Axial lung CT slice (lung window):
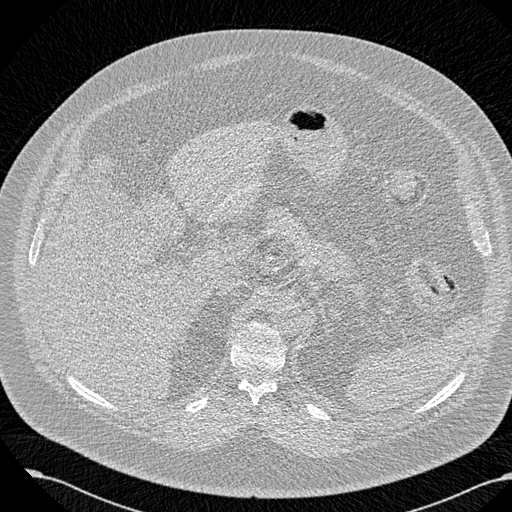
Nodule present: no